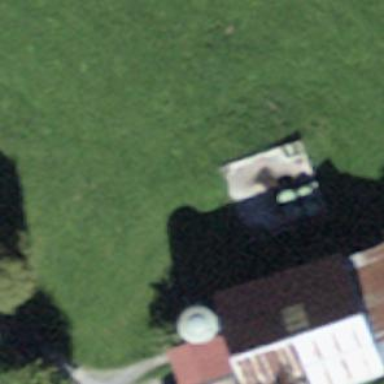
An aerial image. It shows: Rural barn.